Question:
On the top it says, "Gets or ...", so then why is it not letting me change it?
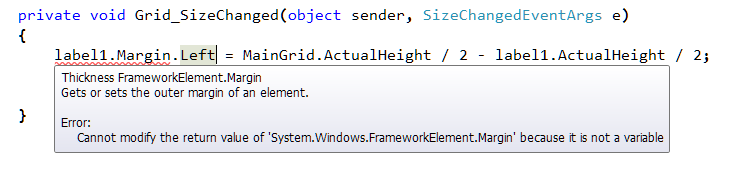
Answer: You can't do this because although 'Margin.Left' gets or sets, it's not used like a variable. Just like 'Padding'.
As you may notice, 'Margin' (as for 'Padding') is a property and 'Thickness' is its value. So, when you say
'''
label1.Margin.Left = MainGrid.ActualHeight / 2 - label1.ActualHeight / 2;
'''
you are only editing a copy 'Margin' because 'Margin' returns a struct ('Thickness') . That's why you receive an error. The changes are not saved because it's a copy!
Basically, although you can change the value of 'Object.Margin.Left' to a specific value yet it wouldn't save/change the object 'Margin' property and that's why you get an error.
---
## For example
We can NOT say
'''
label1.Margin.Left = MainGrid.ActualHeight / 2 - label1.ActualHeight /2;
'''
but we can say
'''
Thickness NewThickness = new Thickness(); //Initialize a new Thicnkess
NewThickness.Left = MainGrid.ActualHeight / 2 - label1.ActualHeight /2; //Set the left property of NewThickness
label1.Margin = NewThickness; //Apply the changes to label1
'''
This means that, because 'Margin' is a property, you are not allowed to change its 'Thickness' directly.
---
Alternatively, you can use the following which I believe to be easier to set a 'Margin' of an object
'''
label1.Margin = new Thickness(double left, double top, double right, double bottom);
'''
Thanks,
I hope you find this helpful :)